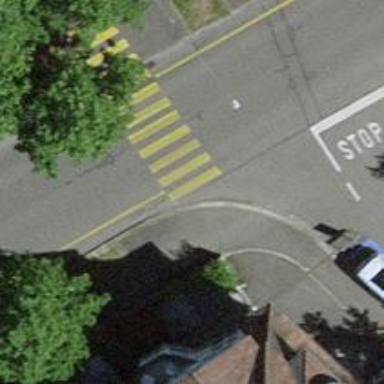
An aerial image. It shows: Uncontrolled road crossing.